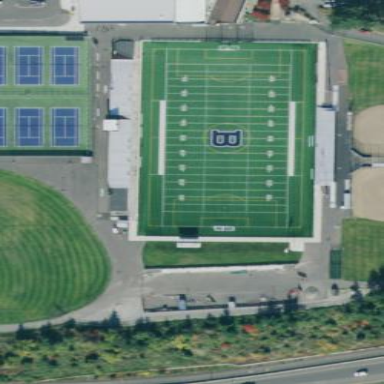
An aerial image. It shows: American football pitch with artificial turf.